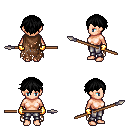
a pixel art fantasy rpg character, female body template, human, light skin, brown tattered cape, metal pants, black short bangs hairstyle, gold gloves, spear, four views (front, back, left, right), 2x2 character sprite sheet, small pixel art, hard edges, no anti-aliasing